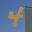
Label: 4